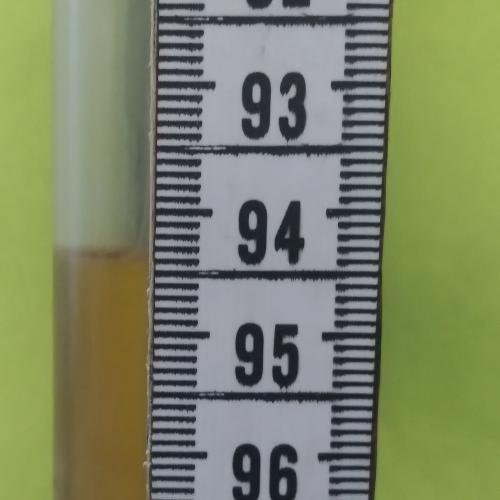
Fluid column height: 94.3 cm